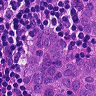
Metastatic tissue present: yes